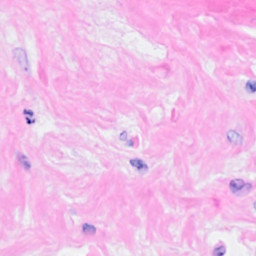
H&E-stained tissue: Breast